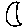
Label: moon